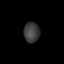
Tissue: lung
Cell type: Epithelial cells
Senescence score: 0.2423
Nuclear area (px): 318
Mean DAPI intensity: 60.535